Field crop: maize
Growth stage: 2
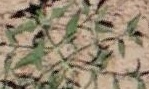
Species: atriplex